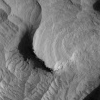
Atmospheric dust classification: not_dusty